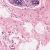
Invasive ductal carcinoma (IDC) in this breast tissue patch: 0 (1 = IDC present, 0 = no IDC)